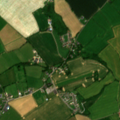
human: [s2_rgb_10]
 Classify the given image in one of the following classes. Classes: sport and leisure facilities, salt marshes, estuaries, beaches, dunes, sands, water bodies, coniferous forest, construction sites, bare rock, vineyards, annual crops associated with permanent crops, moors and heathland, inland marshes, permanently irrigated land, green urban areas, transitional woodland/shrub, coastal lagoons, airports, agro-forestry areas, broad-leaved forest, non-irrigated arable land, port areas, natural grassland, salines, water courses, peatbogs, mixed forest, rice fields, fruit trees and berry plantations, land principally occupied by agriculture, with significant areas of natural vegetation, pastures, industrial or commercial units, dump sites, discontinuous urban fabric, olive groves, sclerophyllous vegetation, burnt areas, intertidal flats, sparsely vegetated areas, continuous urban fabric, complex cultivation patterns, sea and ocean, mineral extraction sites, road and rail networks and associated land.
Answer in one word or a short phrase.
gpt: non-irrigated arable land, pastures